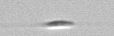
Label: Cylindrotheca_morphotype1